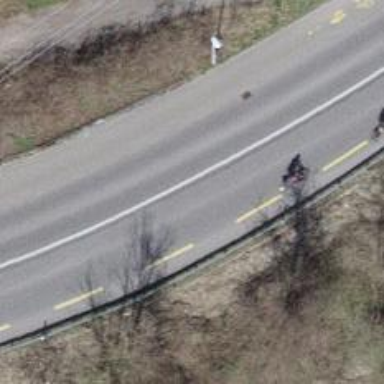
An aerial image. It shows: Tertiary road with asphalt surface and cycle track on the left.